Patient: sex F, age 39
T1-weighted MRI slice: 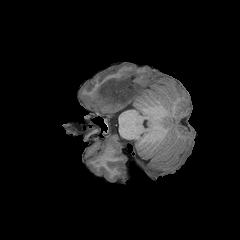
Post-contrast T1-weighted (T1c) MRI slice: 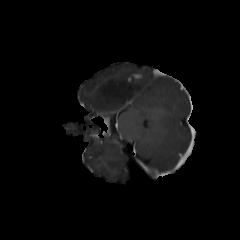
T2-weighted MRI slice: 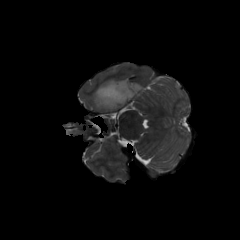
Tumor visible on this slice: yes
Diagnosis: Astrocytoma, IDH-mutant
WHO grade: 4